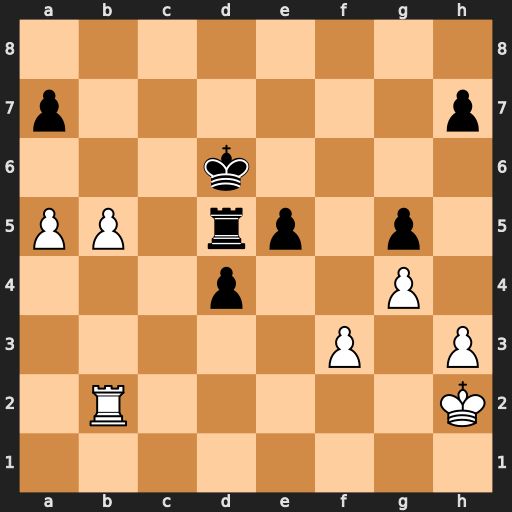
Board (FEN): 8/p6p/3k4/PP1rp1p1/3p2P1/5P1P/1R5K/8
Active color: w
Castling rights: -
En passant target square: -
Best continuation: b6 axb6 axb6